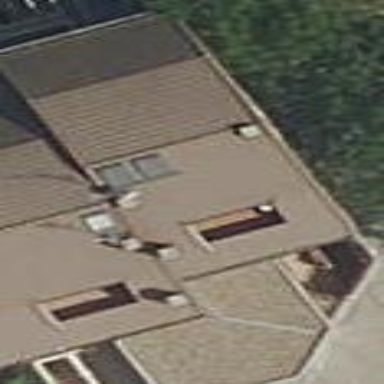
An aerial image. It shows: Residential building.